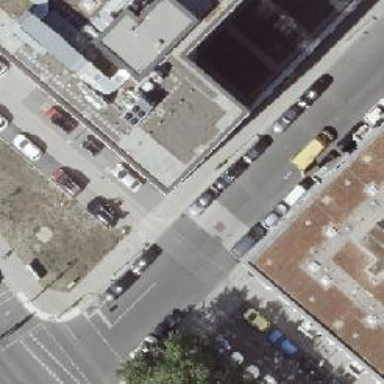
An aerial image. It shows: Service road with parallel parking available on the street side. The parking spaces are surfaced with paving stones.